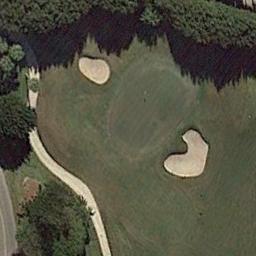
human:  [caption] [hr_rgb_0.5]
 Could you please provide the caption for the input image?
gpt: A road is next to the golf course .

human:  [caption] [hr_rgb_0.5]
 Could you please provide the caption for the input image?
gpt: The golf course has a putting green, A road and two sandpits and some barrier trees beside .

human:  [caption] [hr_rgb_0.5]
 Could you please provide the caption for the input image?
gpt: There are several rows of trees on this lawn .

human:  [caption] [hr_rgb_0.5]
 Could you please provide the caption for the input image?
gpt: There are two bunkers and a path on a large green lawn on the golf course and many trees .

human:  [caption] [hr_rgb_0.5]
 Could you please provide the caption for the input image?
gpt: There are two bunkers and a winding path on the golf course .